Question: I have downloaded file from to install VS on and I have verfied SHA1 checksum of the iso file and the result was correct.
The problem was that setup stops at Applying: Visual Studio Core features and then fail and finalize with
-Error icon and "Visual Studio Core Features -ENU Fatal error during installation"
-Warning icons on three messages which were : "Microsoft Visual C++ 2013 32bit Compilers - ENU Resource Package failed", "Microsoft Visual C++ 2013 Compilers - ENU Resource Package failed" and "Microsoft Visual C++ 2013 x64 Native Compilers - ENU Resource Package failed"
Until now I have done the following :-
1) Disabled Antivirus,Firewall and Anti-Malware before installation and run installation as Administartor.
2) Cleaned %temp%,C:\ProgramData\Package Cache and AppData\Local\Temp folders before installation.
3) Verified all installed .Net frameworks using .Net Framewrok setup verfication utility.
4) Used the system file checker tool to repair missing or corrupted system files as descriped in <URL> and the result was "Windows Resource Protection did not find any integrity violations".
And found these errors in logs (ERROR is coming from ) :-
AppData\Local\Temp\dd_vs_community_20141221193705.log
'''
[0B88:12C4][2014-12-21T19:45:57]i000: MUX: Installation size in bytes for package: vs_professionalcore MaxAppDrive: 0 MaxSysDrive: <PHONE> AppDrive: 0 SysDrive: <PHONE>
[0B88:12C4][2014-12-21T19:45:57]i000: MUX: Return Code:0x0 Msi Messages:0 Result Detail:RollbackCleanup Restart:None
[0B88:12C4][2014-12-21T19:45:57]i000: MUX: Reset execution Result
[0B88:12C4][2014-12-21T19:45:57]i000: MUX: Reset Result
[0B88:12C4][2014-12-21T19:45:57]i319: Applied execute package: vs_professionalcore, result: 0x0, restart: None
[0E44:1184][2014-12-21T19:45:57]i325: Registering dependency: {96a8b90c-0a91-4e76-ab34-730c23923d11} on package provider: Microsoft.VS.professionalcore,v12, package: vs_professionalcore
[0B88:12C4][2014-12-21T19:45:57]i000: MUX: ExecutePackageBegin PackageId: vs_professionalcoreres
[0E44:1184][2014-12-21T19:45:57]i301: Applying execute package: vs_professionalcoreres, action: Install, path: C:\ProgramData\Package Cache\{E9674444-9491-3961-873C-017D8912185E}v12.0.21005\packages\professionallps_professionalcoreres.msi, arguments: ' ARPSYSTEMCOMPONENT="1" MSIFASTINSTALL="7" VSEXTUI="1" INSTALLINGBUNDLE="community" PATCH="C:\ProgramData\Package Cache\{9BA8E822-8889-4826-82CF-41DFE04129EA}\packages\kb2829760\kb2829760-enu.msp;C:\ProgramData\Package Cache\{B7C61168-6AE1-4AF3-BA3D-48D7369C41F2}\packages\kb2829760\kb2829760v2-enu.msp;C:\ProgramData\Package Cache\{ABEF08E8-5C61-42C4-AD64-FC5412586B89}\packages\kb2829760\kb2829760v3-enu.msp"'
[0B88:12C4][2014-12-21T19:47:56]i000: MUX: ExecuteError: Package (vs_professionalcoreres) failed: Error Message Id: 2902 ErrorMessage: The installer has encountered an unexpected error installing this package. This may indicate a problem with this package. The error code is 2902.
[0E44:1184][2014-12-21T19:48:47]e000: Error 0x80070643: Failed to install MSI package.
[0E44:1184][2014-12-21T19:48:47]e000: Error 0x80070643: Failed to execute MSI package.
[0B88:12C4][2014-12-21T19:48:47]e000: Error 0x80070643: Failed to configure per-machine MSI package.
[0B88:12C4][2014-12-21T19:48:47]i000: MUX: Installation size in bytes for package: vs_professionalcoreres MaxAppDrive: 0 MaxSysDrive: 686784512 AppDrive: 0 SysDrive: 31719424
[0B88:12C4][2014-12-21T19:48:47]i000: MUX: Return Code:0x80070643 Msi Messages:2902 Result Detail:0 Restart:None
[0B88:12C4][2014-12-21T19:48:47]i000: MUX: Set Result: Return Code=-<PHONE> (0x80070643), Error Message=2902, Result Detail=, Vital=True, Package Action=Install, Package Id=vs_professionalcoreres
[0B88:12C4][2014-12-21T19:48:47]i319: Applied execute package: vs_professionalcoreres, result: 0x80070643, restart: None
[0B88:12C4][2014-12-21T19:48:47]e000: Error 0x80070643: Failed to execute MSI package.
[0B88:12C4][2014-12-21T19:48:47]i000: MUX: ExecutePackageBegin PackageId: vs_professionalcoreres
[0E44:1184][2014-12-21T19:48:47]i318: Skipped rollback of package: vs_professionalcoreres, action: Uninstall, already: Absent
[0B88:12C4][2014-12-21T19:48:47]i000: MUX: Installation size in bytes for package: vs_professionalcoreres MaxAppDrive: 0 MaxSysDrive: 0 AppDrive: 0 SysDrive: 0
[0B88:12C4][2014-12-21T19:48:47]i000: MUX: Return Code:0x0 Msi Messages:2902 Result Detail:0 Restart:None
[0B88:12C4][2014-12-21T19:48:47]i000: MUX: Reset execution Result
[0B88:12C4][2014-12-21T19:48:47]i000: MUX: Reset Result
'''
And this log also in AppData\Local\Temp\dd_vs_community_20141221193705_101_vs_professionalcoreres.log
'''
MSI (s) (54:F0) [19:47:58:111]: Note: 1: 2265 2: 3: -<PHONE>
MSI (s) (54:F0) [19:47:58:112]: User policy value 'DisableRollback' is 0
MSI (s) (54:F0) [19:47:58:112]: Machine policy value 'DisableRollback' is 0
Action ended 19:47:58: InstallFinalize. Return value 3.
'''
And I have also found these in the same file
'''
MSI (s) (54:F0) [19:48:46:815]: Note: 1: 2318 2:
MSI (s) (54:F0) [19:48:46:820]: No System Restore sequence number for this installation.
MSI (s) (54:F0) [19:48:46:821]: Unlocking Server
MSI (s) (54:F0) [19:48:46:873]: PROPERTY CHANGE: Deleting UpdateStarted property. Its current value is '1'.
Action ended 19:48:46: INSTALL. Return value 3.
'''
What is causing this problem? and how to solve it?,from the logs the error is ERROR 2902 I have googled about it and I didn't find any solutions.

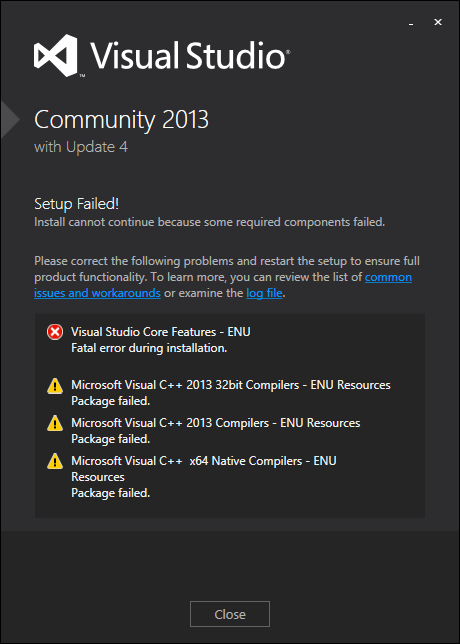
Answer: I have found these in AppData\Local\ dd_vs_community_20141222103227_097_vc_compilercore86res.log
'''
MSI (s) (EC:D0) [10:33:13:227]: Executing op: ActionStart(Name=CreateShortcuts,Description=Creating shortcuts,Template=Shortcut: [1])
MSI (s) (EC:D0) [10:33:13:227]: Executing op: SetTargetFolder(Folder=C:\Program Files (x86)\Microsoft Visual Studio 12.0\Common7\Tools\Shortcuts\)
MSI (s) (EC:D0) [10:33:13:228]: Executing op: ShortcutCreate(Name=kqcv3hvy.win|VS2013 x86 Native Tools Command Prompt,,,FileName=%comspec%,Arguments=/k ""C:\Program Files (x86)\Microsoft Visual Studio 12.0\VCcvarsall.bat"" x86,WorkingDir=C:\Program Files (x86)\Microsoft Visual Studio 12.0\VC\,,,,ShowCmd=1,Description=Open Visual Studio 2013 x86 Native Tools Command Prompt,,,,)
MSI (s) (EC:D0) [10:33:14:309]: Note: 1: 2105 2: -<PHONE> 3: VS2013 x86 Native Tools Command Prompt.lnk
MSI (s) (EC:D0) [10:33:14:310]: Executing op: ShortcutPropertyCreate(ShortcutName=kqcv3hvy.win|VS2013 x86 Native Tools Command Prompt,PropertyKey=System.AppUserModel.ExcludeFromShowInNewInstall,PropVariantValue=1)
Warning 1909.Could not create Shortcut VS2013 x86 Native Tools Command Prompt.lnk. Verify that the destination folder exists and that you can access it.
DEBUG: Error 2902: Operation ixoShortcutPropertyCreate called out of sequence.
MSI (s) (EC:D0) [10:33:14:315]: Product: Microsoft Visual C++ 2013 32bit Compilers - ENU Resources -- The installer has encountered an unexpected error installing this package. This may indicate a problem with this package. The error code is 2902. The arguments are: ixoShortcutPropertyCreate, ,
The installer has encountered an unexpected error installing this package. This may indicate a problem with this package. The error code is 2902. The arguments are: ixoShortcutPropertyCreate, ,
MSI (s) (EC:D0) [10:33:14:327]: Note: 1: 2265 2: 3: -<PHONE>
MSI (s) (EC:D0) [10:33:14:328]: User policy value 'DisableRollback' is 0
MSI (s) (EC:D0) [10:33:14:328]: Machine policy value 'DisableRollback' is 0
Action ended 10:33:14: InstallFinalize. Return value 3.
'''
Firstly I give the current user full control over C:\Program Files (x86)\Microsoft Visual Studio 12.0. By clicking right click over the folder properties then security then make sure SYSTEM,Administrators and Users have Full Control and added the current user profile and gave it full control but that didn't solve the problem.
After that I have Found that ComSpec System Variable in Environment Variables value is : %SystemRoot%\system32\cmd.exe;C:\wampin\php\php5.5.12;.Changing the value to %SystemRoot%\system32\cmd.exe; solved the problem.
Adding the current user profile to C:\Program Files (x86)\Microsoft Visual Studio 12.0. folder caused Error 1316.The specified account already exists when I have tried to uninstall VS 2013 so I deleted that profile then I could uninstall VS 2013 Successfully.